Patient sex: F
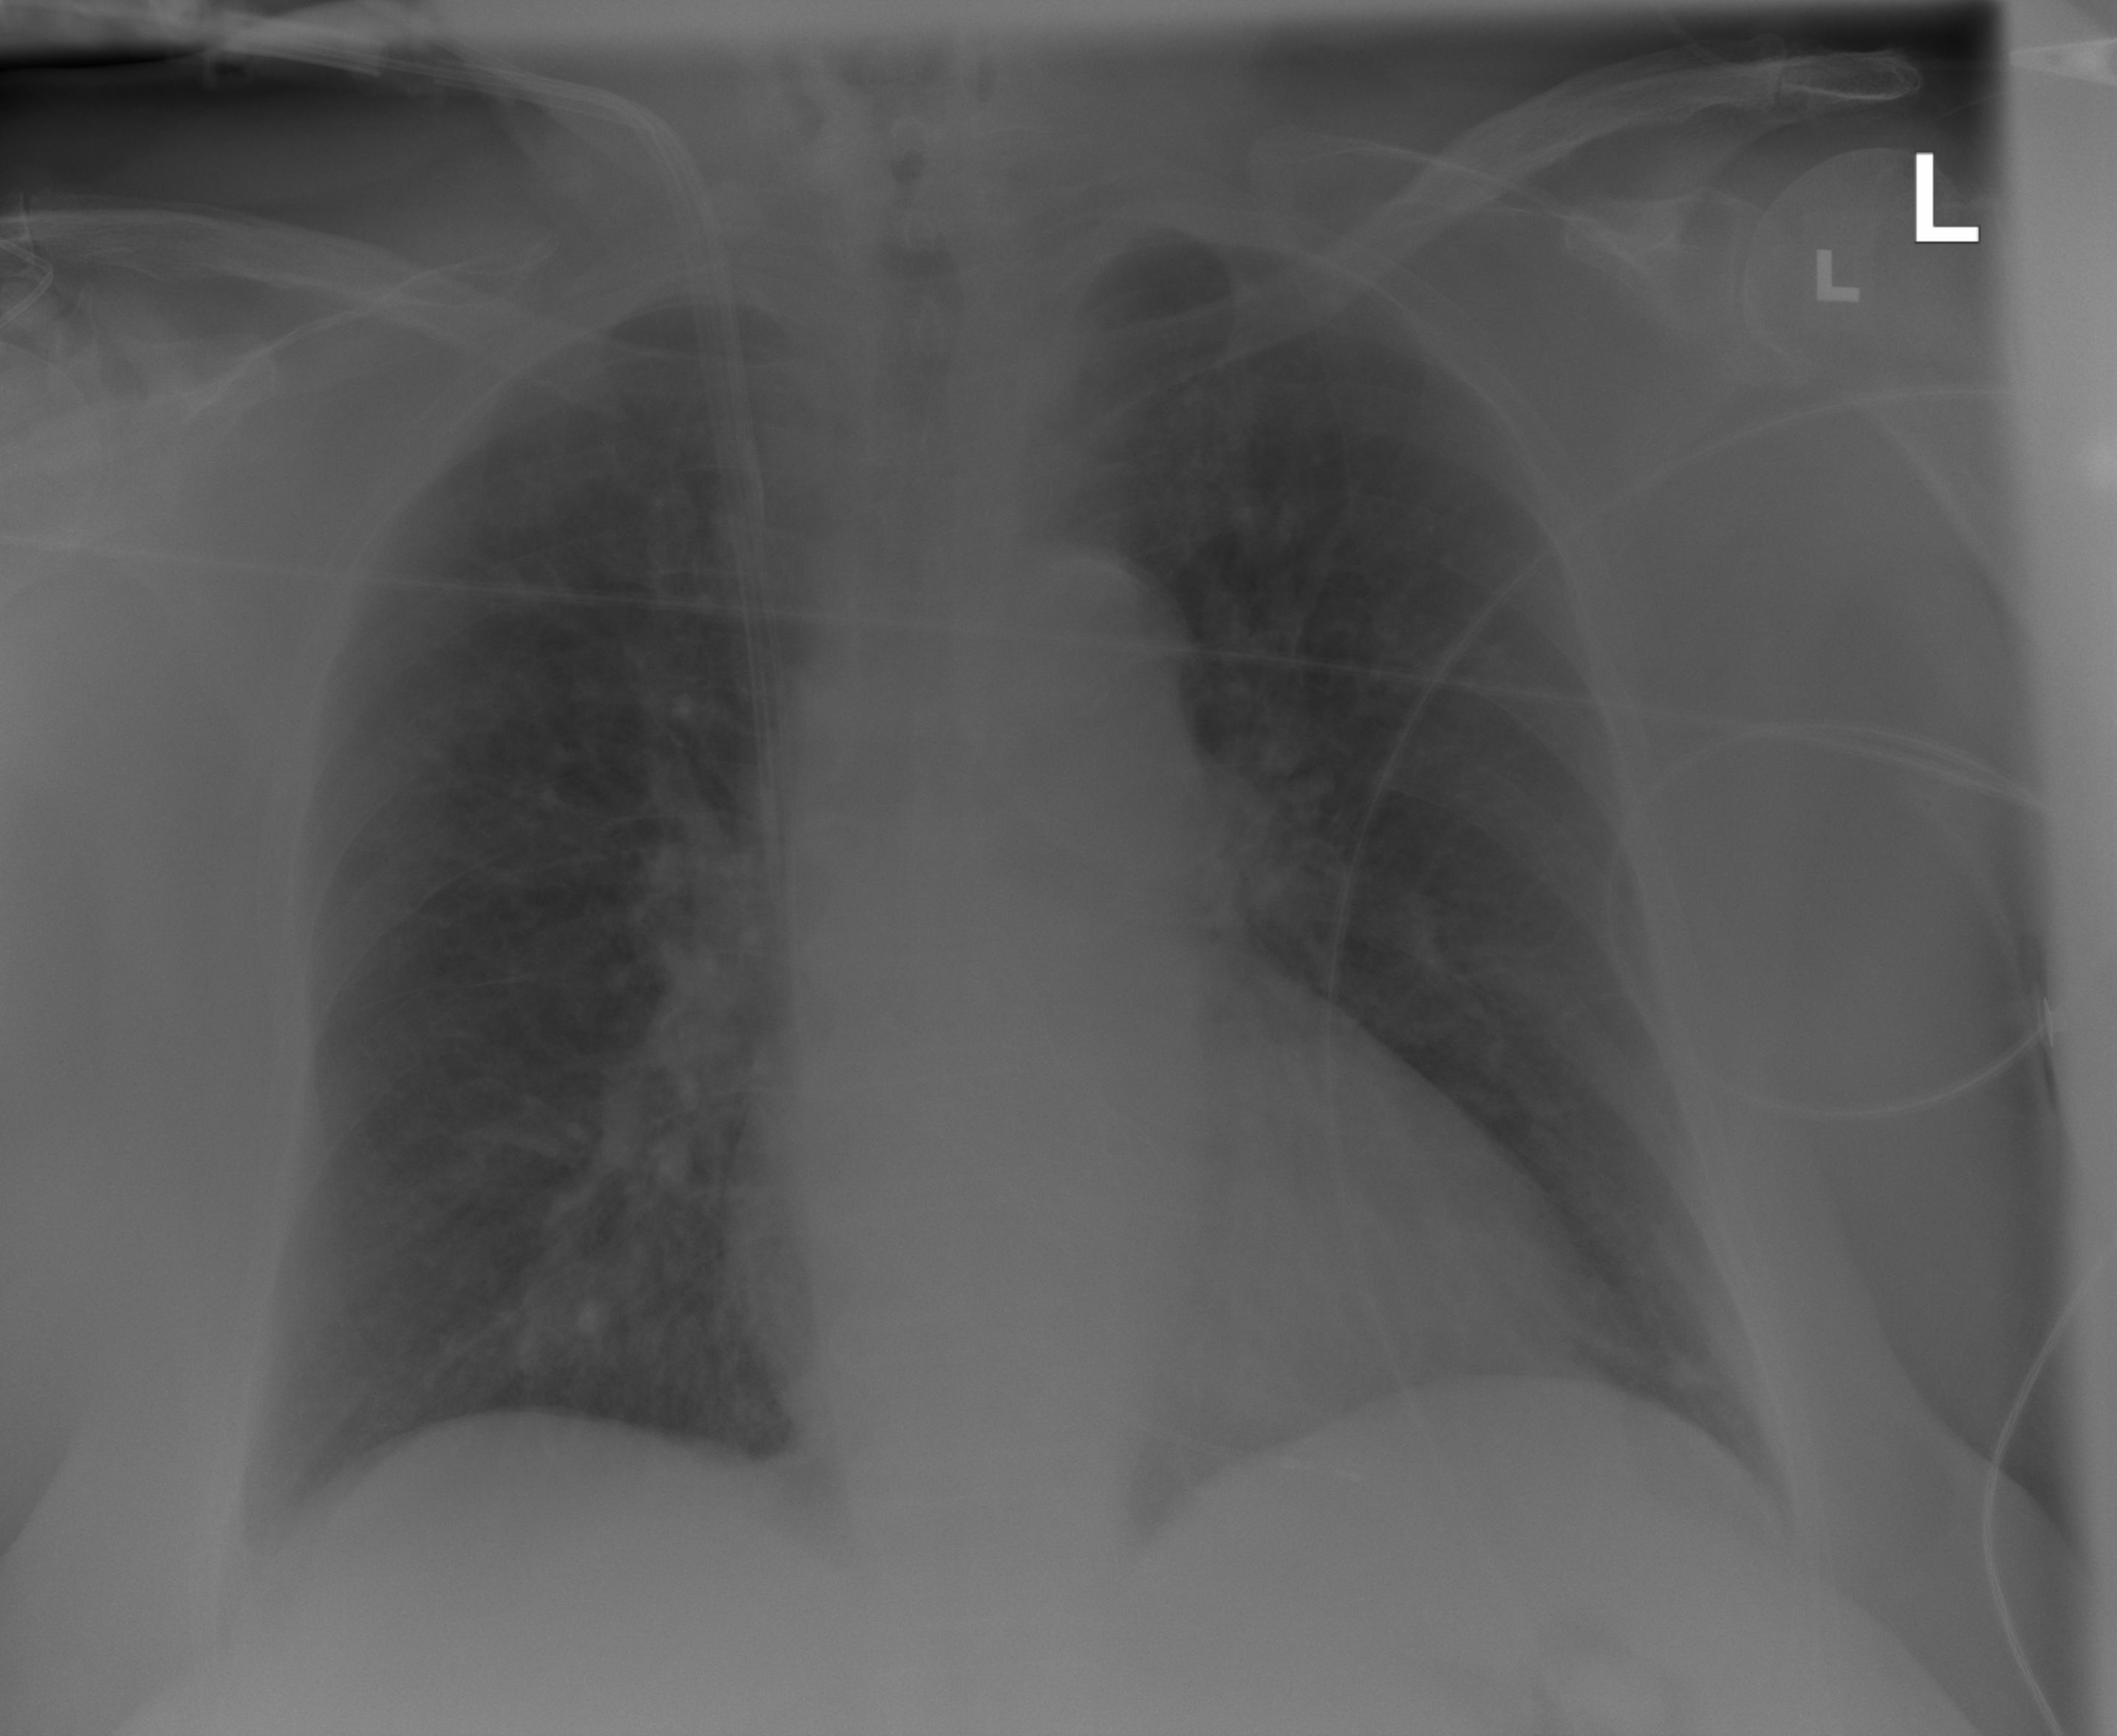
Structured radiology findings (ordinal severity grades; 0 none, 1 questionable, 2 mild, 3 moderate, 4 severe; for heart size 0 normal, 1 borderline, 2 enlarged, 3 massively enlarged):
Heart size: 1
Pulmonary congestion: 2
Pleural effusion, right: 0
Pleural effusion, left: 0
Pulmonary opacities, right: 0
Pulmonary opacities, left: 0
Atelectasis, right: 2
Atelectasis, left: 1